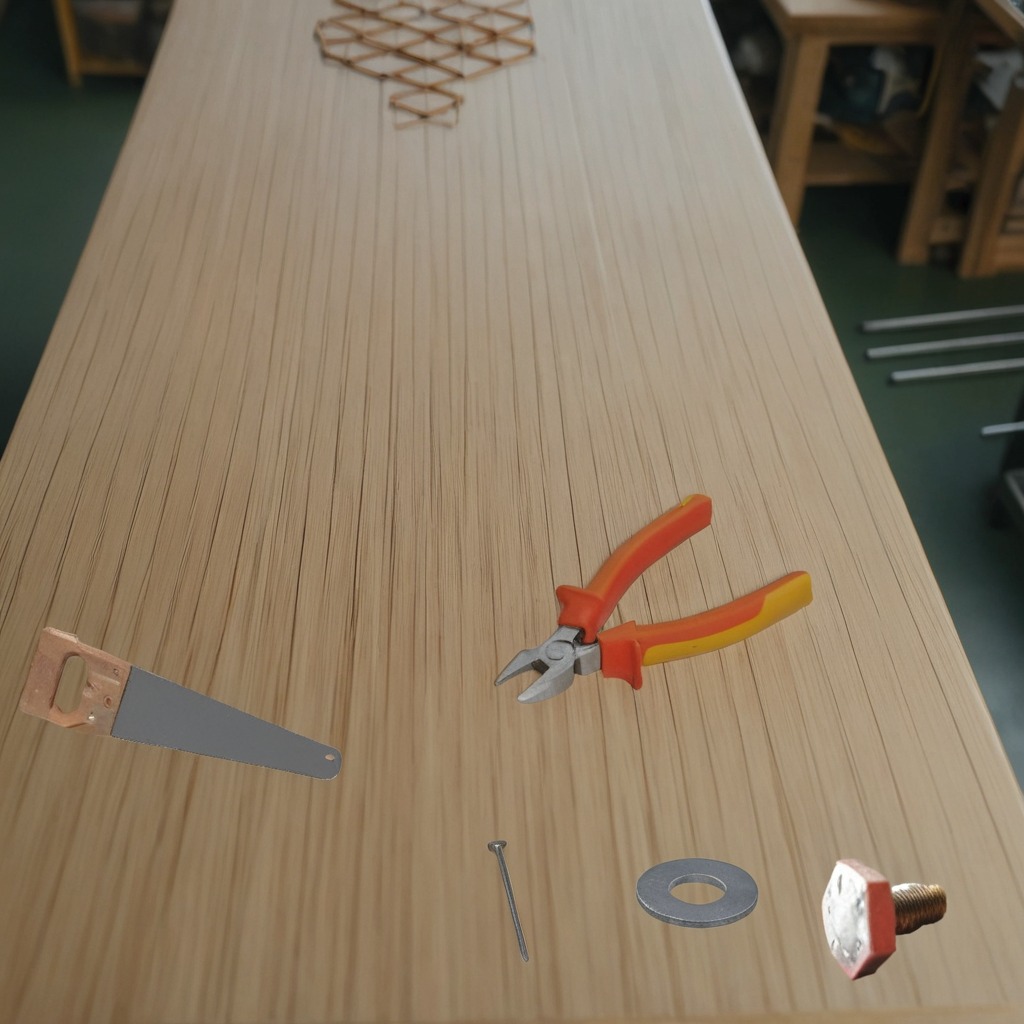
A flat metal washer, a metal machine screw, an iron nail, pliers, and a handheld metal saw are lying on a workbench inside a coastal fishing gear workshop.